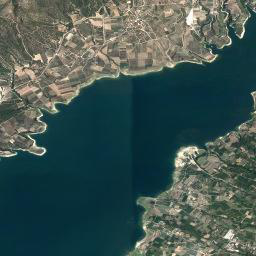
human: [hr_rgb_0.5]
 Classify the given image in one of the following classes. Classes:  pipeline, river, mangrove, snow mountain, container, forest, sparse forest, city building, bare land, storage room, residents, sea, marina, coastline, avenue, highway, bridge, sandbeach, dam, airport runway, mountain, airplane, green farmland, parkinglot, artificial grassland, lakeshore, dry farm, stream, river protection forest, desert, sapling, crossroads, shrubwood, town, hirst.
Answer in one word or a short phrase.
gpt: river